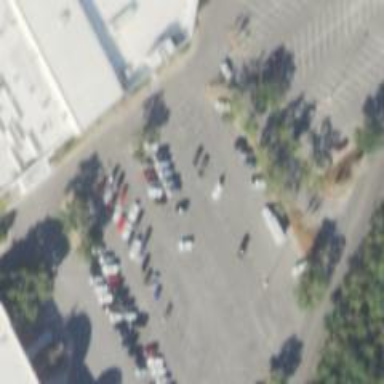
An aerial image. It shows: Parking space.